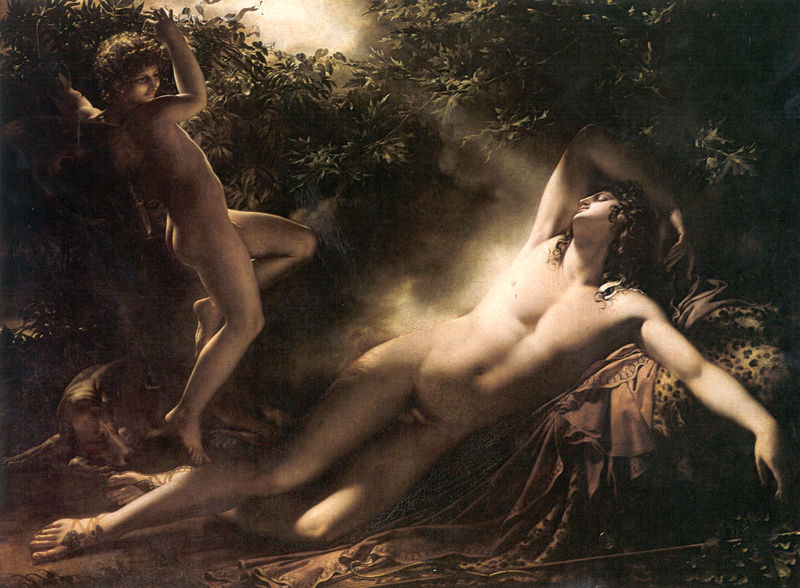
Titel: Le sommeil d'Endymion, Der schlafende Endymion
Künstler: Anne Louis Girodet Trioson
Standort: Paris
Institution: Musée du Louvre
Schlagwörter: akt, baum, blätter, dunkel, flügel, fuß, gemälde, gott, haut, körper, laub, mann, nackt, schatten, schlaf, umhang, weiß, frauen, grün, ufer, braun, brust, frau, grau, haar, hell, licht, mund, männer, nase, paris, profil, rücken, schmuck, schwarz, hund, tier, tuch, malerei, muster, symbolismus, tanz, arm, arme, barock, falten, gesicht, halten, hermelin, johannes, pelz, stehen, hals, erde, morgen, natur, strauch, busch, gebüsch, sonne, boden, haare, mantel, stoff, tücher, decke, kind, paar, blatt, pflanze, pflanzen, tanzen, höhle, kinn, kontrast, locke, locken, renaissance, schulter, schultern, wald, engel, beine, fell, bein, brüste, füße, hintern, liebe, ruhe, lasziv, liegen, schlafen, schlafend, bogen, zwei, schuhe, stab, jungen, knaben, mittag, warm, hecke, rast, muskeln, nabel, bauch, junge, ellenbogen, geschlecht, liegend, scham, zehen, leuchten, lachen, nacktheit, penis, lichtstrahl, sonnenstrahl, antike, knabe, strahlen, arsch, barfuß, loch, seite, strahl, herrscher, flora, lichtstrahlen, schein, sandale, jüngling, beugen, schwul, jäger, manierismus, griechisch, lust, mythos, pan, fauna, schamhaare, amor, heilig, verwundet, psyche, genuss, pfeil, schlafender, einhorn, scheinen, cupido, dionysos, leopard, leopardenfell, muskulatur, armor, got, hell dunkel kontrast, räkeln, decken, adonis, lagern, schläft, tigerfell, schlafender hund, jünglinge, gepard, pfeilspitze, simbolismus, lcoken, wecken, achilles, homosexuell, entspannen, mittagspause, paat, symbilismus, auegen, stechpalme, erwecken, aufwecken, lewopardenfell, neckig, paatr, phyche, porse, gelocktes haar, leoparddecke, po, kleiner pimmel, leppard, überrschung